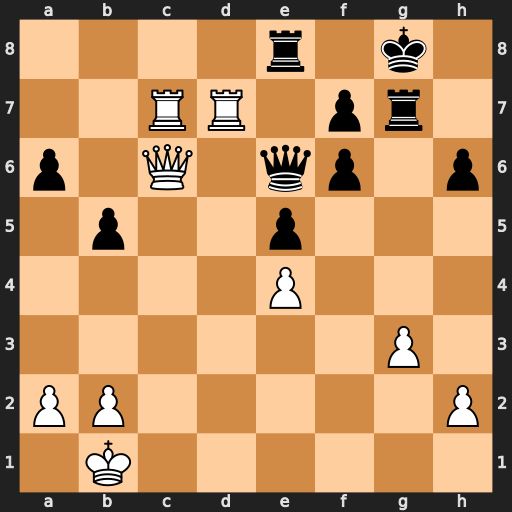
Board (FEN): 4r1k1/2RR1pr1/p1Q1qp1p/1p2p3/4P3/6P1/PP5P/1K6
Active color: w
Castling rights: -
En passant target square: -
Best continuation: Rd6 Qxd6 Qxd6